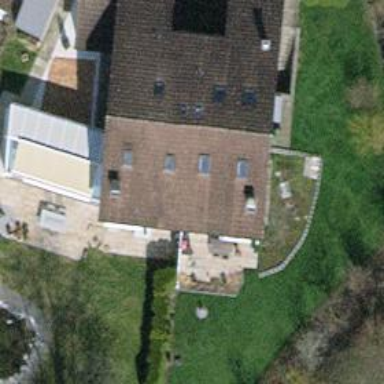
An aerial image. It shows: Terrace building.